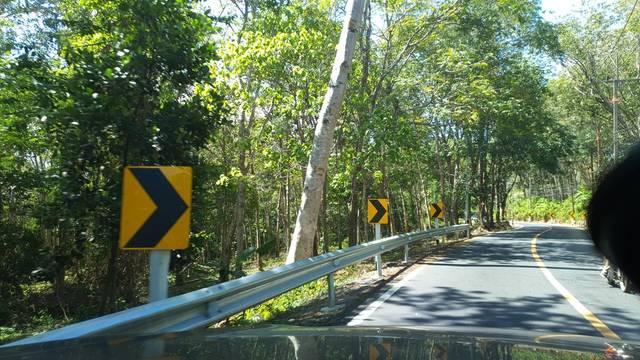
Region: Thailand
Coordinates: 8.121, 98.329